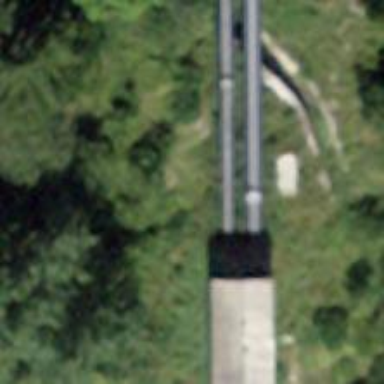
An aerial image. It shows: Aqueduct bridge carrying water pipeline.